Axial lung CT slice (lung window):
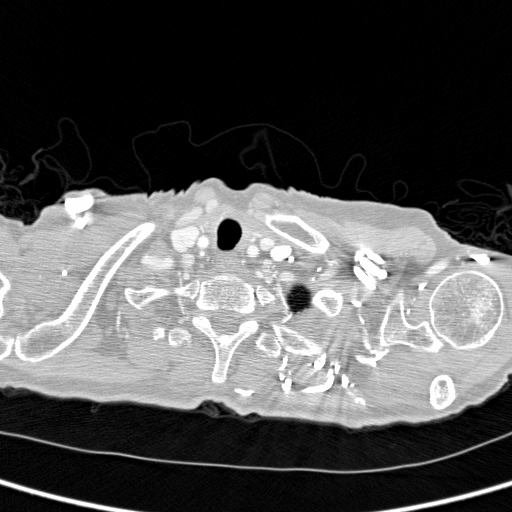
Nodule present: no